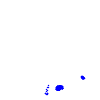
Particle: electron